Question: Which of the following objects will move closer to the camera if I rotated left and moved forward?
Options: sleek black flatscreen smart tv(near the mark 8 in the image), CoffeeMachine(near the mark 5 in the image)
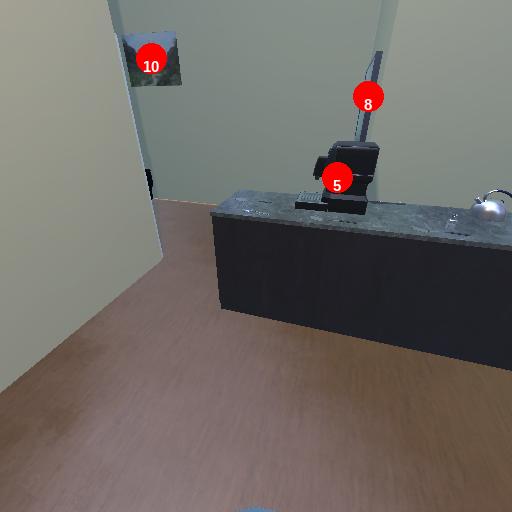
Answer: sleek black flatscreen smart tv(near the mark 8 in the image)